Question: I want to create a FAQ page with a few questions, however the answeres should appear and disappear depending on a click on a plus or minus image..
code:
'''
<div id ="faqmain">
<div class ="faqquestion">
<img class ="faqq" src="/Content/img/FAQQ.png">
<img class = "faqplus" src="/Content/img/FAQplus.png">
<div class = "question">
<p>
Lorem ipsum dolor sit amet, consectetuer adipiscing elit.
Aenean commodo ligula eget dolor. Aenean massa. Cum sociis
natoque penatibus et magnis dis parturient montes, nascetur ridiculus mus. Donec quam felis,
ultricies nec, pellentesque eu, pretium quis, sem. Nulla consequat massa quis enim. Donec pede justo, fringilla vel, aliquet nec.
</p>
</div>
</div>
<div class = "faqanswer">
<img class ="faqq" src="/Content/img/FAQa.png">
<div class = "question">
<p>
Lorem ipsum dolor sit amet, consectetuer adipiscing elit.
Aenean commodo ligula eget dolor. Aenean massa. Cum sociis
natoque penatibus et magnis dis parturient montes, nascetur ridiculus mus. Donec quam felis,
ultricies nec, pellentesque eu, pretium quis, sem. Nulla consequat massa quis enim. Donec pede justo, fringilla vel, aliquet nec.
</p>
</div>
</div>
</div>
'''

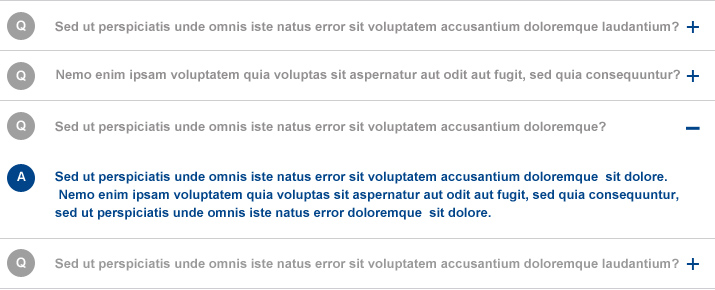
Answer: Use jquery <URL> method. It hide if the element is currently visible, otherwise it shows the hidden element.
Hide MINUS images for all questions.
Hide text of all questions using display:none style.
'''
<div class = "question" style="display:none">
<p>
Lorem ipsum dolor sit amet, consectetuer adipiscing elit.
Aenean commodo ligula eget dolor. Aenean massa. Cum sociis
natoque penatibus et magnis dis parturient montes, nascetur ridiculus mus. Donec quam felis,
ultricies nec, pellentesque eu, pretium quis, sem. Nulla consequat massa quis enim. Donec pede justo, fringilla vel, aliquet nec.
</p>
</div>
'''
Then On click on PLUS or MINUS image, call the toggle method on relevant div. (assuming MINUS image has a css class called "faqminus").
'''
$(".faqplus").click(
function(){
$(this).toggle();
$(this).parent().find(".faqminus").toggle();
$(this).parent().find(".question").toggle();
}
);
$(".faqminus").click(
function(){
$(this).toggle();
$(this).parent().find(".faqplus").toggle();
$(this).parent().find(".question").toggle();
}
);
'''
EDIT: See this code in action in <URL>